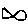
Label: fish